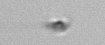
Label: detritus